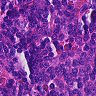
Metastatic tissue present: no